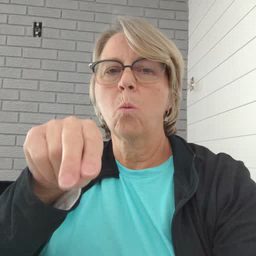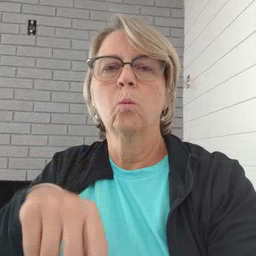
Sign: no